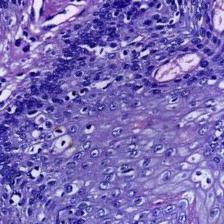
Diagnosis: Normal